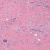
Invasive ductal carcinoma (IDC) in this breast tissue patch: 0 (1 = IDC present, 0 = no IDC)